Question: When i publish my site, a folder inside Styles (External) is not publishing. I tryed renaming it and recreating it, but not success. Anyone knows how to solve it?

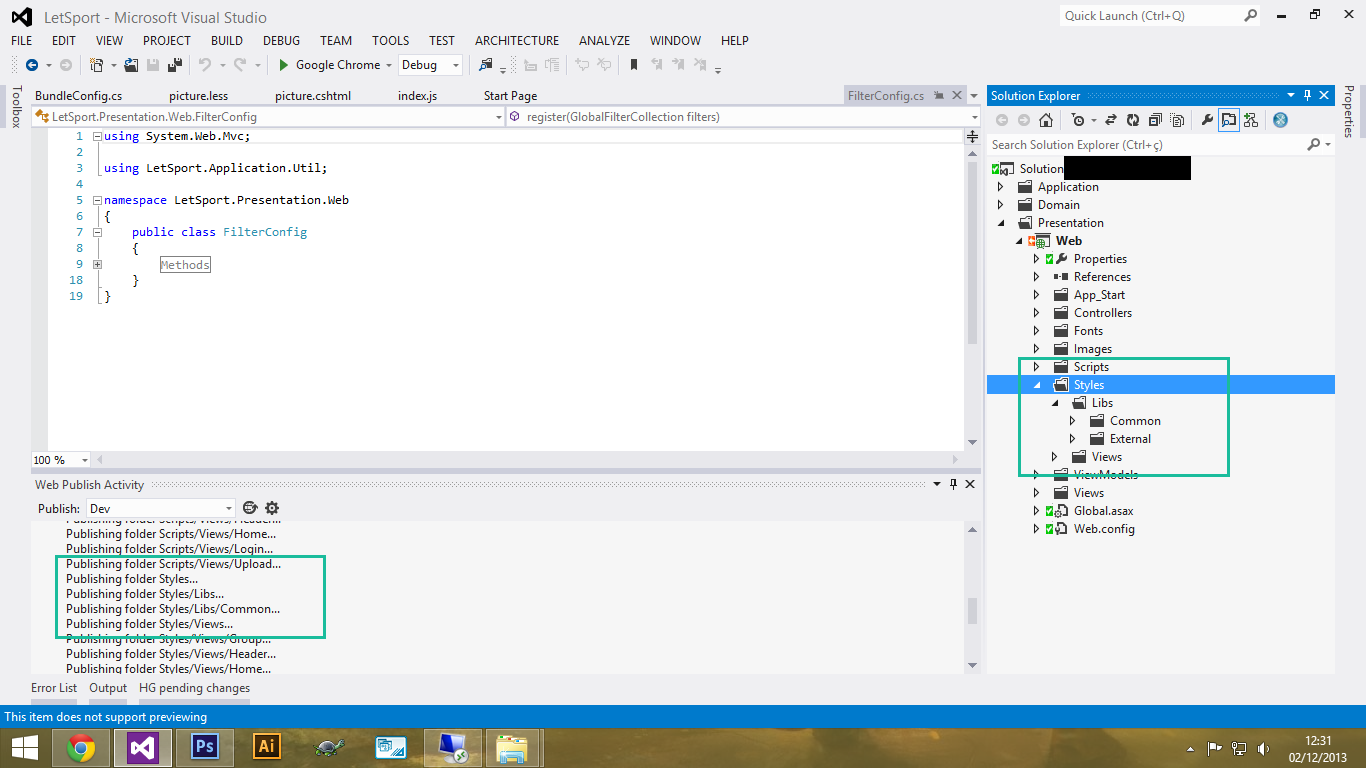
Answer: What are the types of files you have included within the External folder? If you right click, properties on the External files themselves, have you set the Build Action to Content?